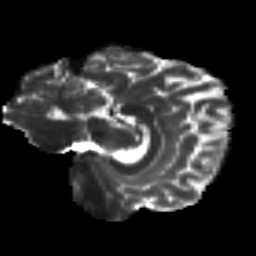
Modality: T2w
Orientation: sagittal
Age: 28
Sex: female
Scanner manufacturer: siemens
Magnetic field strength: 3 T
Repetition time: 8.8 s
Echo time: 0.085 s